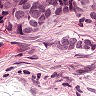
Metastatic tissue present: yes